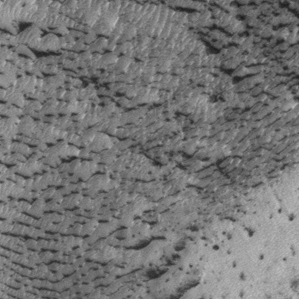
Label: frost